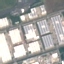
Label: Industrial